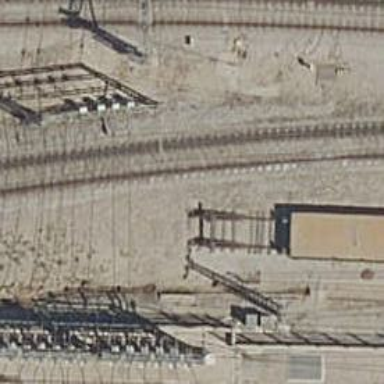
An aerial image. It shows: Railway buffer stop.